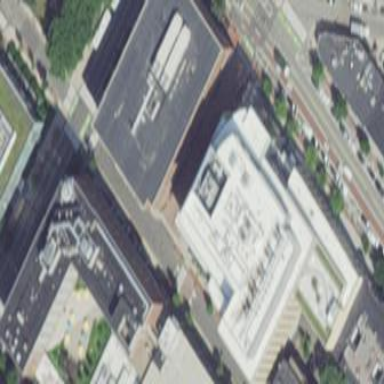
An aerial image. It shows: Office building.